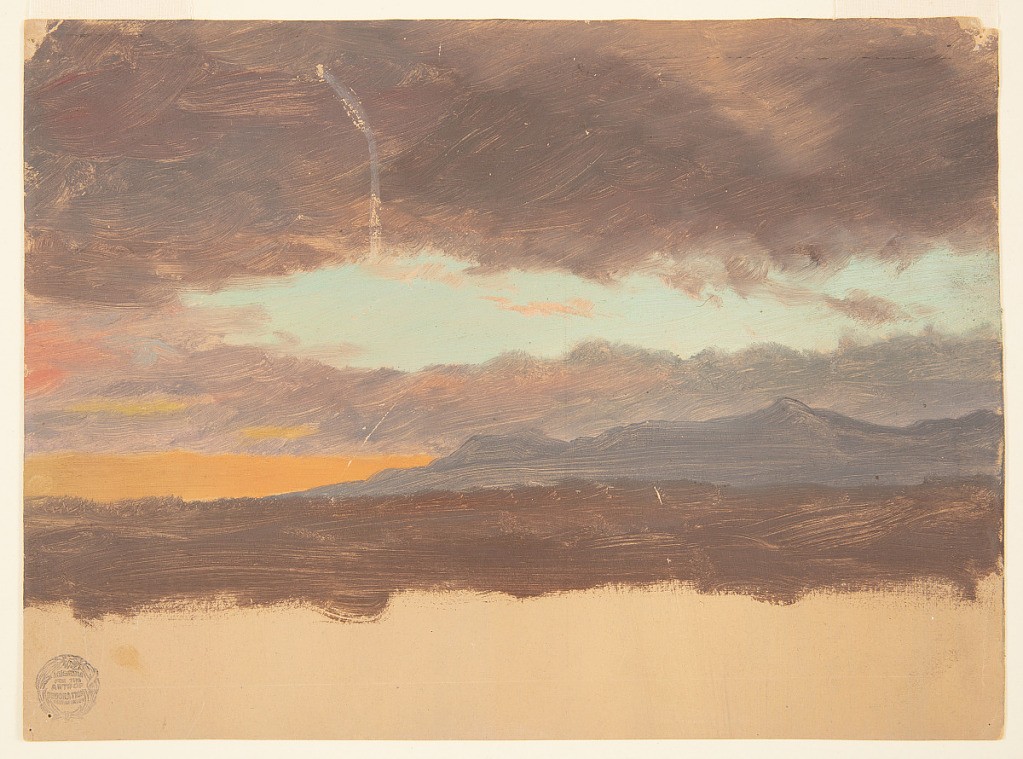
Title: Sunset over the Catskills, Hudson, New York
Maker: Frederic Edwin Church, American, 1826–1900
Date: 1870–80
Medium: Brush and oil on paperboard
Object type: Drawing
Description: Landscape sketch showing a view of Hudson River Valley and Catskill Escarpment during a winter sunset. Beige ground visible along lower margin. Foreground rendered in deep brownish-purple. Catskill Escarpment visible in distance--Overlook Mountain visible center, Kaaterskill High Peak visible at right. Above, varied twilight sky is dually rendered in orange and green at different points. Above, tumultuous clouds are touched by the red light of the setting sun.